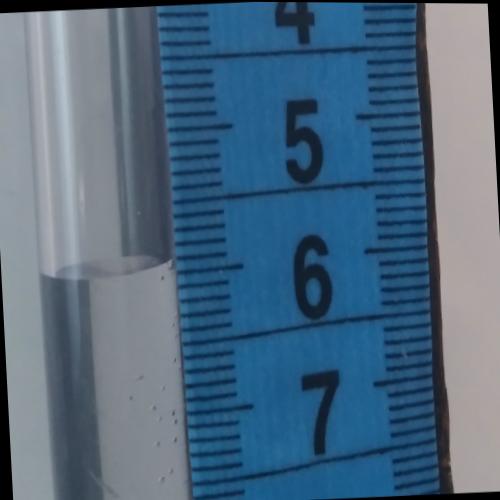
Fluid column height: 5.9 cm